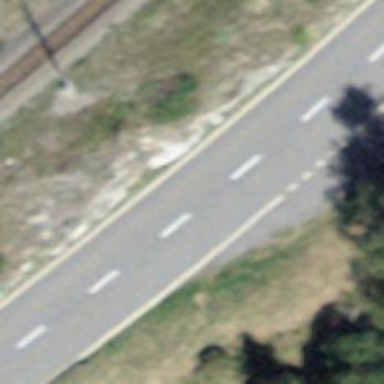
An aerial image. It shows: Asphalt road classified as primary highway.